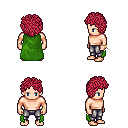
a pixel art fantasy rpg character, male body template, human, light skin, green cape, metal pants, ruby red curly afro hairstyle, bracelets, four views (front, back, left, right), 2x2 character sprite sheet, small pixel art, hard edges, no anti-aliasing